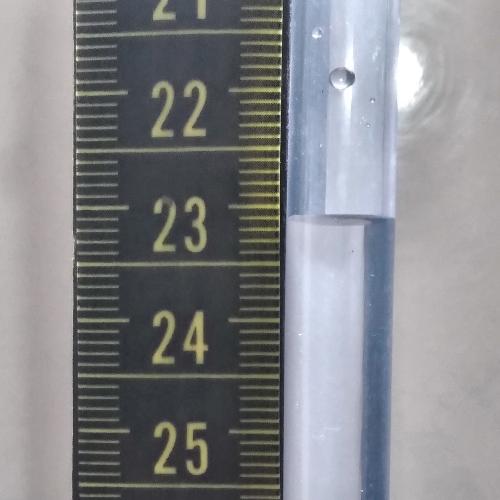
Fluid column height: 23.1 cm